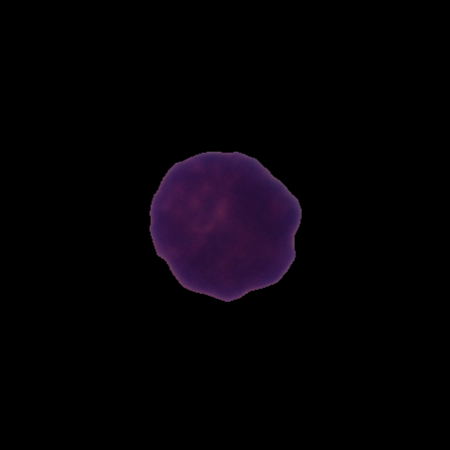
Label: healthy